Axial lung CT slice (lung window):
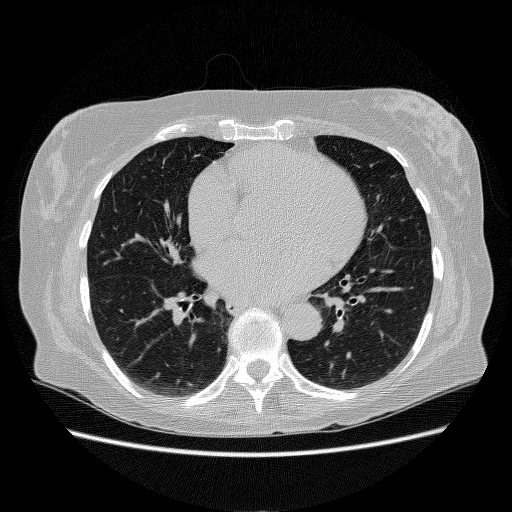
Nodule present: no